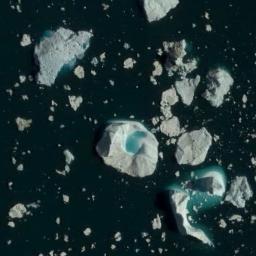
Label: sea_ice